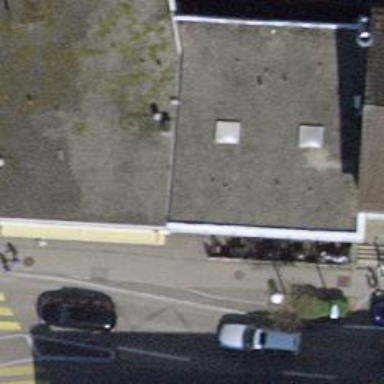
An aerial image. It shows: Restaurant.